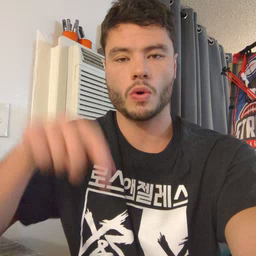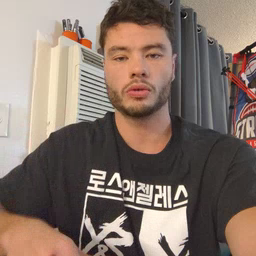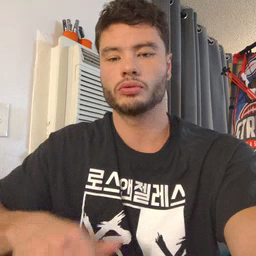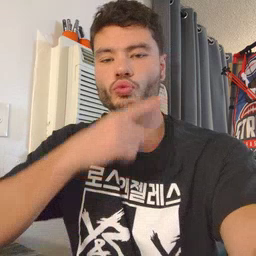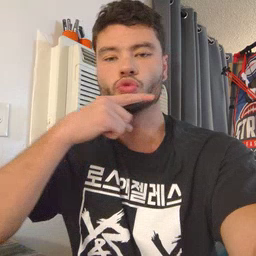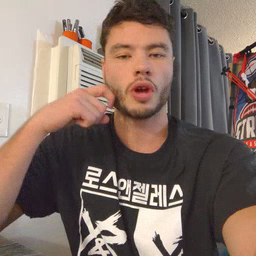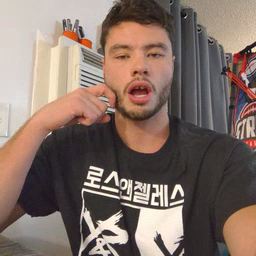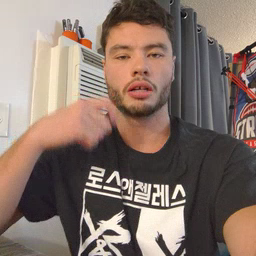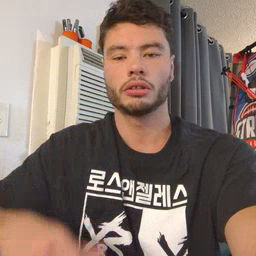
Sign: dry